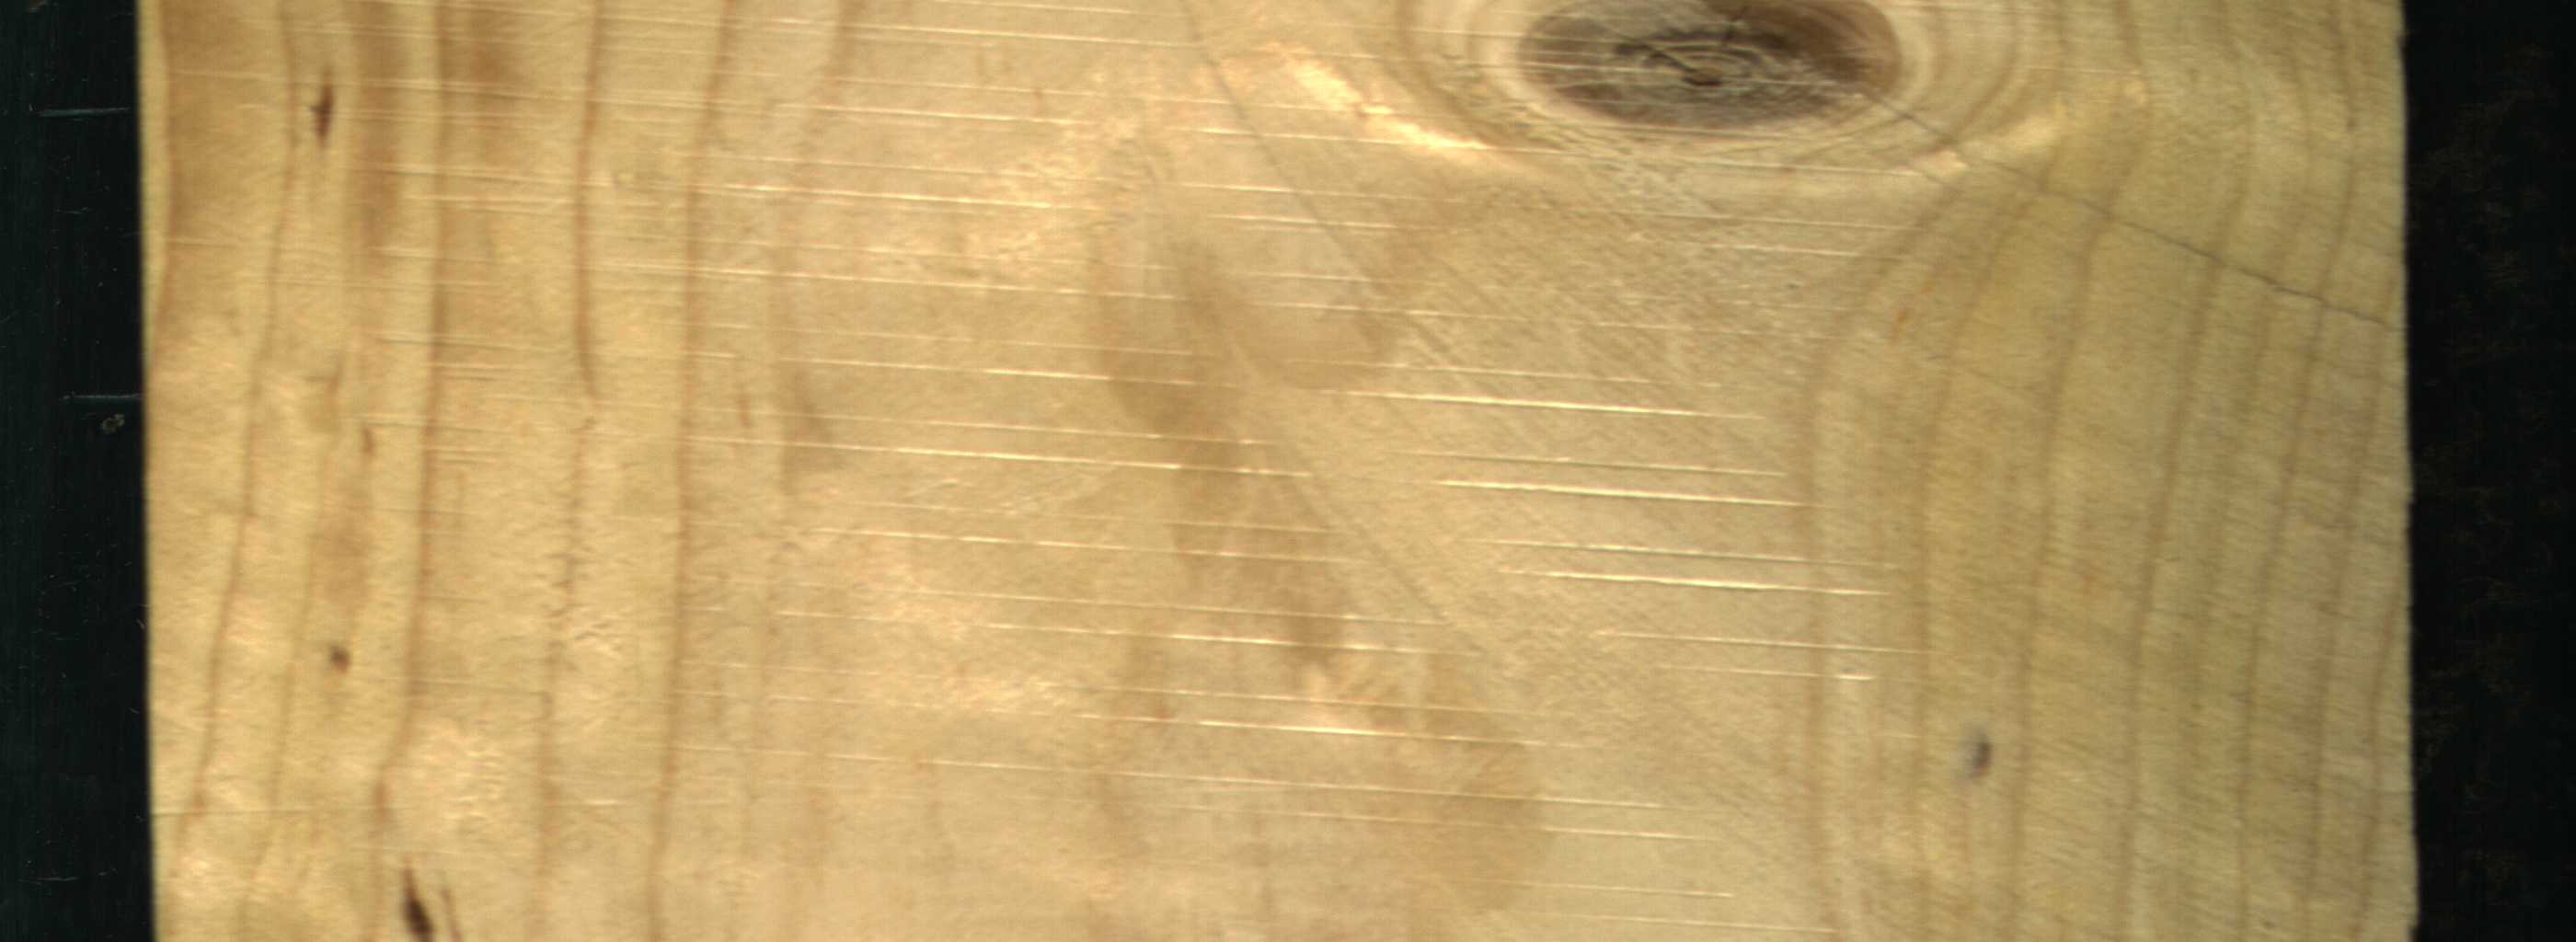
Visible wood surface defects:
resin
knot_with_crack